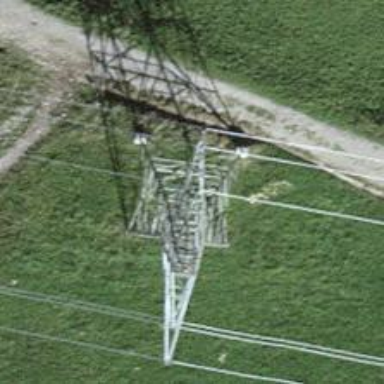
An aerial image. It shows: Towering power structure.